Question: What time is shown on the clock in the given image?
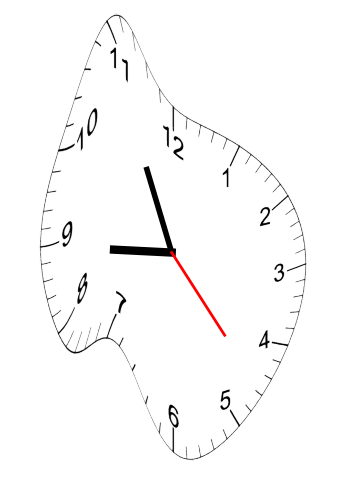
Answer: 08:55:23